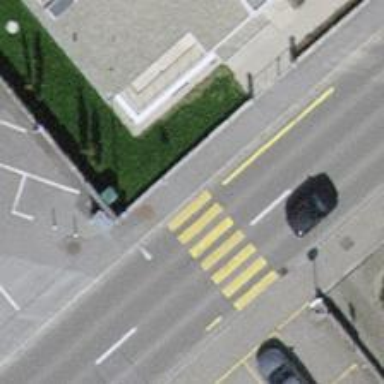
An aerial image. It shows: Uncontrolled zebra crossing on the road.